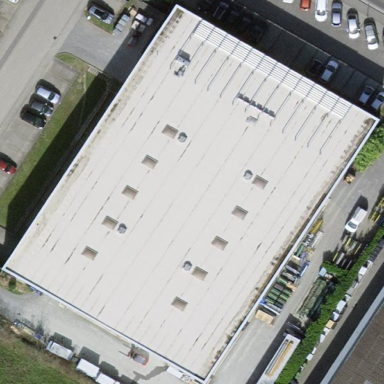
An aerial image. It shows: Building with white roof.